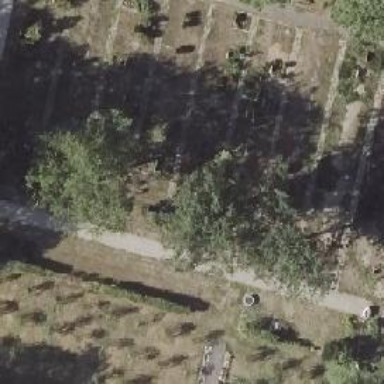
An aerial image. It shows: Sector within cemetery.